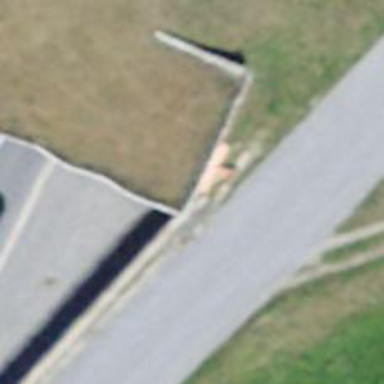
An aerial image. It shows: Retaining wall.